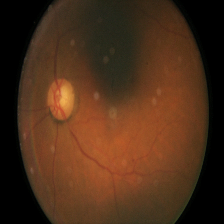
Diabetic retinopathy grade: Moderate